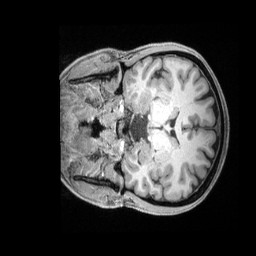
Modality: T1w
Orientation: coronal
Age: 36
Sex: female
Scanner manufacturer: siemens
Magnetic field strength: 3 T
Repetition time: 2.4 s
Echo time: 0.00228 s